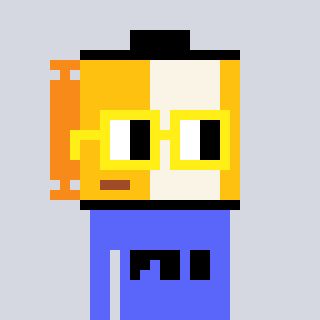
a pixel art character with square yellow glasses, a film roll-shaped head and a purple-colored body on a cool background